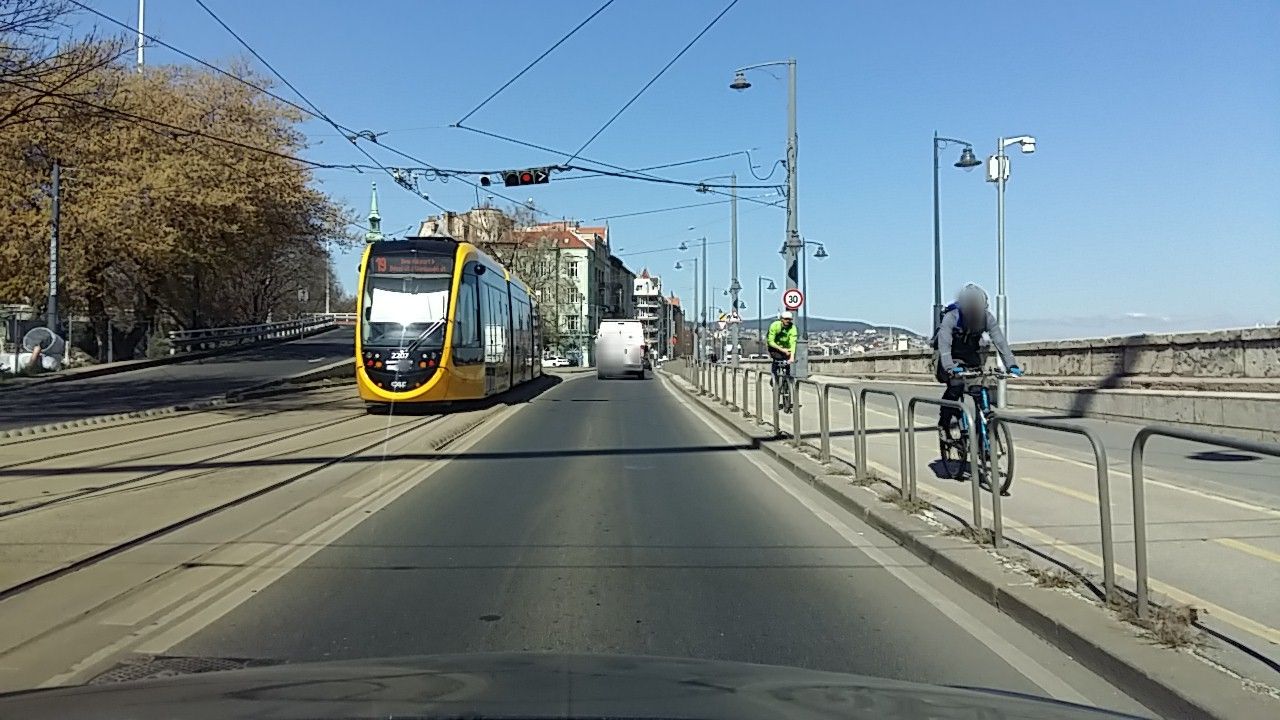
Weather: snowy
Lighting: day
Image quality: good
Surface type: driving surface
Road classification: cycleway, footway
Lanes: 1
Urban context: urban centre
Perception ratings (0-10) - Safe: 2.78, Lively: 7.32, Beautiful: 4.57, Boring: 9.71, Depressing: 5.88, Wealthy: 5.15